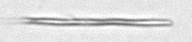
Label: fiber